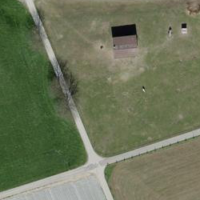
EUNIS habitat code: 52
Species observed at this site:
Accipiter nisus